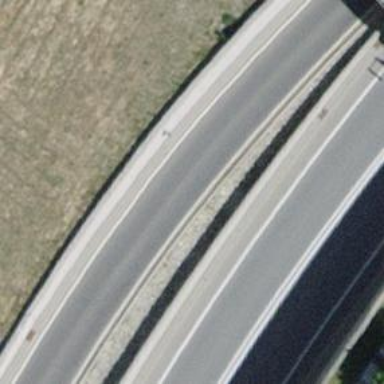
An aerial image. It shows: Primary link highway with asphalt surface.